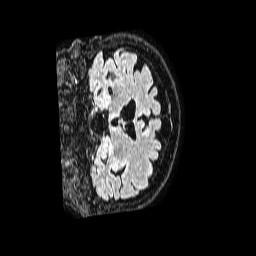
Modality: FLAIR
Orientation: coronal
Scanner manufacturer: philips
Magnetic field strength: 1.5 T
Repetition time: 4.8 s
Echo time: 0.3 s